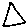
Label: triangle